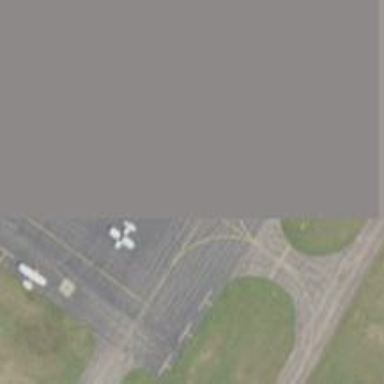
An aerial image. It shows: Image of taxiway at airport.